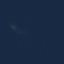
Label: SeaLake